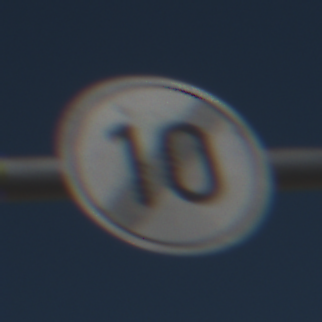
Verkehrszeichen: EndeGeschwindigkeit10
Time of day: Midday
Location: Outdoor (Nature)
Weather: Clear
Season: Summer
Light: Natural